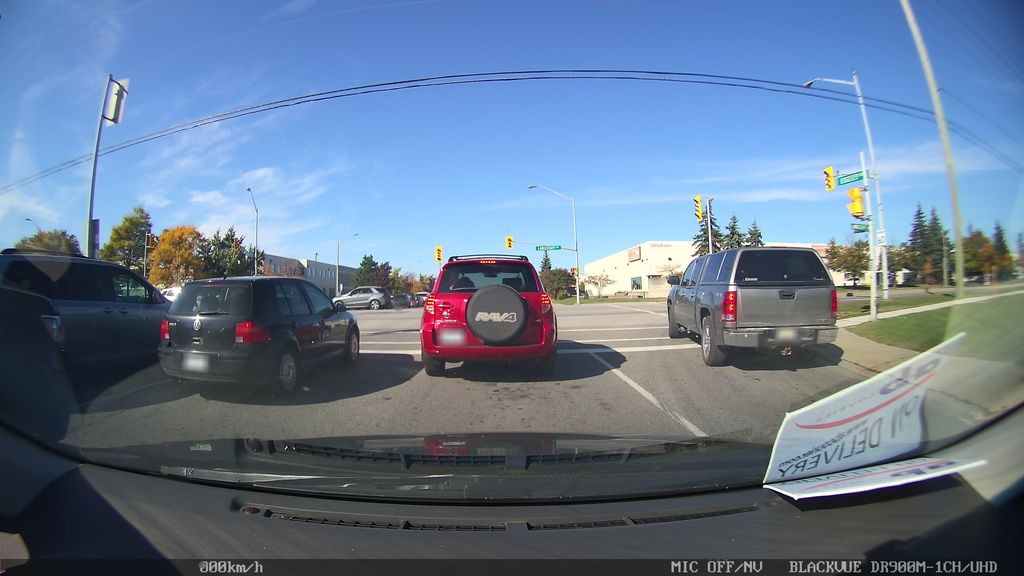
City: toronto